Question: I have a 'gesture detector' used to scroll between "pages." Each page will consist of a listview. The problem I am having is that my swipes aren't being picked up over the ListView. They work above and below the ListView, just not over it, as displayed in the picture below. Does anyone have any idea how to make the swipe work OVER the ListView? Thanks!

Here is my Activity:
'''
public class MainActivity extends ActionBarActivity {
ListView listView;
TextView test;
ArrayList<Location> arrayOfLocations;
LocationAdapter adapter;
// public static Bitmap bitmap;
Button refresh;
// ProgressBar progress;
ImageView view;
private GestureDetector gestureDetector;
@Override
protected void onCreate(Bundle savedInstanceState) {
super.onCreate(savedInstanceState);
setContentView(R.layout.activity_main);
listView = (ListView) findViewById(R.id.listView1);
// test = (TextView) findViewById(R.id.textView2);
// Construct the data source
arrayOfLocations = new ArrayList<Location>();
// Create the adapter to convert the array to views
adapter = new LocationAdapter(this, arrayOfLocations);
adapter.add(new Location(null, "Title", "Test", "Test2","Test3"));
listView.setAdapter(adapter);
gestureDetector = new GestureDetector(this, new SwipeGestureDetector());
}
@Override
public boolean onTouchEvent(MotionEvent event) {
if (gestureDetector.onTouchEvent(event)) {
return true;
}
return super.onTouchEvent(event);
}
private void onLeftSwipe() {
Toast.makeText(getApplicationContext(), "Swipe!",
Toast.LENGTH_LONG).show();
}
private void onRightSwipe() {
Toast.makeText(getApplicationContext(), "Swipe!",
Toast.LENGTH_LONG).show();
}
// Private class for gestures
private class SwipeGestureDetector
extends SimpleOnGestureListener {
// Swipe properties, you can change it to make the swipe
// longer or shorter and speed
private static final int SWIPE_MIN_DISTANCE = 120;
private static final int SWIPE_MAX_OFF_PATH = 200;
private static final int SWIPE_THRESHOLD_VELOCITY = 200;
@Override
public boolean onFling(MotionEvent e1, MotionEvent e2,
float velocityX, float velocityY) {
try {
float diffAbs = Math.abs(e1.getY() - e2.getY());
float diff = e1.getX() - e2.getX();
if (diffAbs > SWIPE_MAX_OFF_PATH)
return false;
// Left swipe
if (diff > SWIPE_MIN_DISTANCE
&& Math.abs(velocityX) > SWIPE_THRESHOLD_VELOCITY) {
MainActivity.this.onLeftSwipe();
// Right swipe
} else if (-diff > SWIPE_MIN_DISTANCE
&& Math.abs(velocityX) > SWIPE_THRESHOLD_VELOCITY) {
MainActivity.this.onRightSwipe();
}
} catch (Exception e) {
Log.e("YourActivity", "Error on gestures");
}
return false;
}
}
}
'''
and here is my layout:
'''
<?xml version="1.0" encoding="utf-8"?>
<LinearLayout xmlns:android="http://schemas.android.com/apk/res/android"
android:layout_width="fill_parent"
android:layout_height="wrap_content"
android:background="#FFFFFF"
android:orientation="vertical" >
<ProgressBar
android:id="@+id/progressbar_loading"
style="?android:attr/progressBarStyle"
android:layout_width="wrap_content"
android:layout_height="wrap_content"
android:visibility="gone" >
</ProgressBar>
<TextView
android:id="@+id/textView1"
android:layout_width="fill_parent"
android:layout_height="wrap_content"
android:background="#CCCCCC"
android:padding="10dip"
android:text="Stands Near You"
android:textSize="30dip" />
<Button
android:id="@+id/refresh"
android:layout_width="wrap_content"
android:layout_height="26dp"
android:layout_marginLeft="250dip"
android:layout_marginTop="-40dip"
android:background="#FFFFFF"
android:text="Refresh"
android:textSize="9sp" />
<ImageView
android:id="@+id/imageView1"
android:layout_width="fill_parent"
android:layout_height="20dip"
android:src="@drawable/abc_ab_bottom_transparent_dark_holo" />
<ListView
android:id="@+id/listView1"
android:layout_width="fill_parent"
android:layout_height="fill_parent"
android:layout_marginTop="15dp"
android:dividerHeight="10.0sp" >
</ListView>
</LinearLayout>
'''
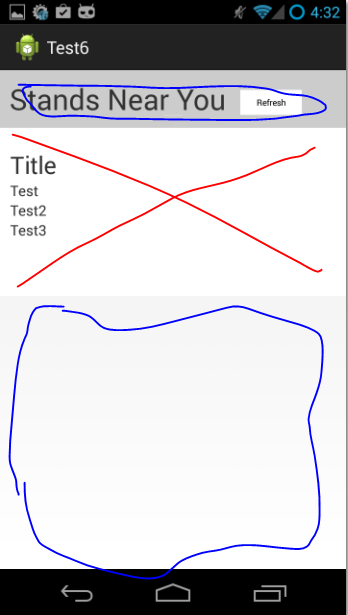
Answer: Try implementing 'onInterceptTouchEvent(MotionEvent event)' and passing whatever functionality you need to 'onTouchEvent'. <URL>.